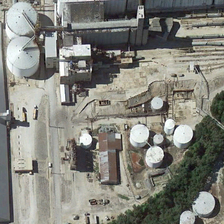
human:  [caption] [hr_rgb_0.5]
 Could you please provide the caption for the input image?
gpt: some storage tanks are near several buildings and two rows of green trees .

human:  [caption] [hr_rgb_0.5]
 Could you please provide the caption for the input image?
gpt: some storage tanks are near several buildings and two rows of green trees .

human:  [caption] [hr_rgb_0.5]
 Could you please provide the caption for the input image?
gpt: some storage tanks are near several buildings and two rows of green trees .

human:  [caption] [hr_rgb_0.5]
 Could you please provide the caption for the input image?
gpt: some storage tanks are near several buildings and two rows of green trees .

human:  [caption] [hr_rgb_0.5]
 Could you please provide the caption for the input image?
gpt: some storage tanks are near several buildings and two rows of green trees .